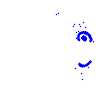
Particle: electron